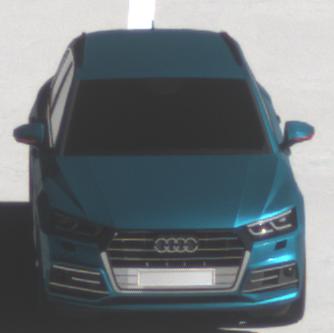
Make: Audi
Model: Q5 45 TFSI
Detailed model: Q5 (FY)
Model produced from: 2019/01
Model produced until: 2019/05
Doors: 5
Color: blue
Road condition: dry road
Daytime: morning or afternoon
Contrast: high contrast